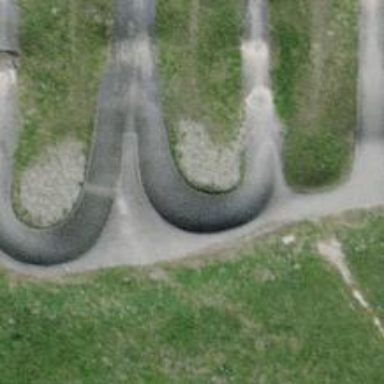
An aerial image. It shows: Track in leisure land.